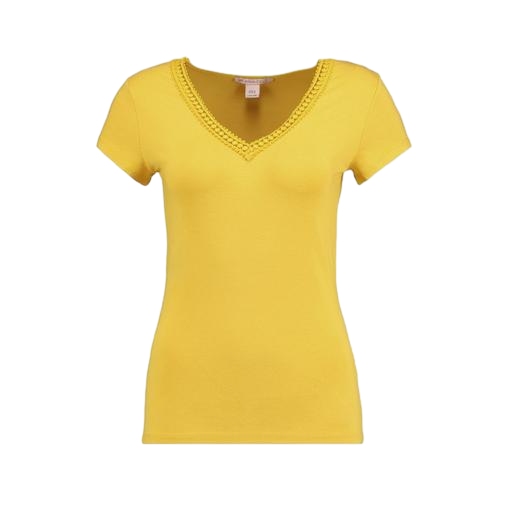
yellow skinny-fit stretch polo shirt, short-sleeve top only macy, yellow jersey tee, white background